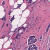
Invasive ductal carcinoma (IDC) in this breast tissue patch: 0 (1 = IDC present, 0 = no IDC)